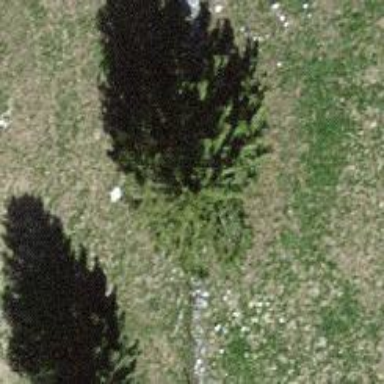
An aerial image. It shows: Beautiful tree in nature.